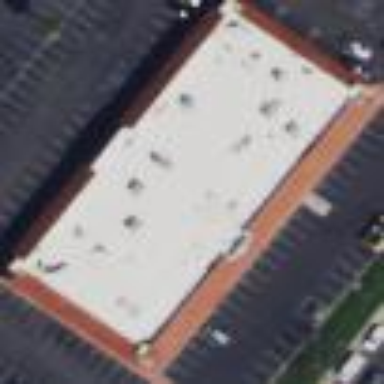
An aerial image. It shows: Commercial building.